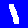
Digit: 1